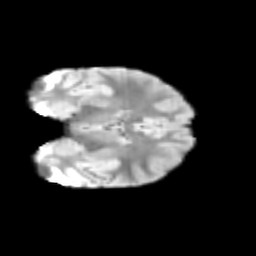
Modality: T2w
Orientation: coronal
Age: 9
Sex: female
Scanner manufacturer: siemens
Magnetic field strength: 3 T
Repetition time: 3.8 s
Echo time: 0.07 s